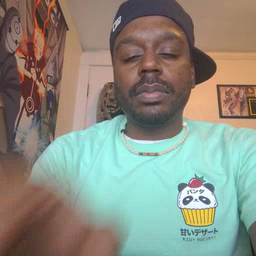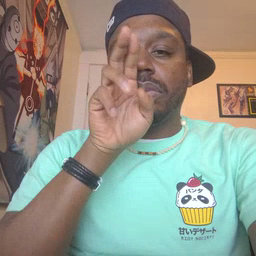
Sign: tongue